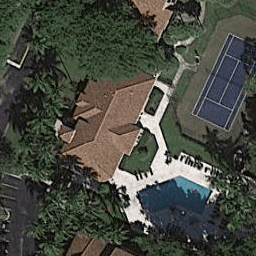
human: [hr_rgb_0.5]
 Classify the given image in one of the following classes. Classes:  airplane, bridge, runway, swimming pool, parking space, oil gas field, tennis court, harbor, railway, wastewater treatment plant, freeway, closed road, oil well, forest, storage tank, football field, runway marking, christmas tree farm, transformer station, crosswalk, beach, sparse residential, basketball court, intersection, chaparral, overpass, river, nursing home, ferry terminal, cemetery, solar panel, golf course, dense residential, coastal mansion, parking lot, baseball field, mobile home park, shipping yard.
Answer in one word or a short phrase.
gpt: coastal mansion